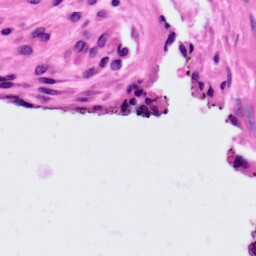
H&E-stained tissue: Ovarian